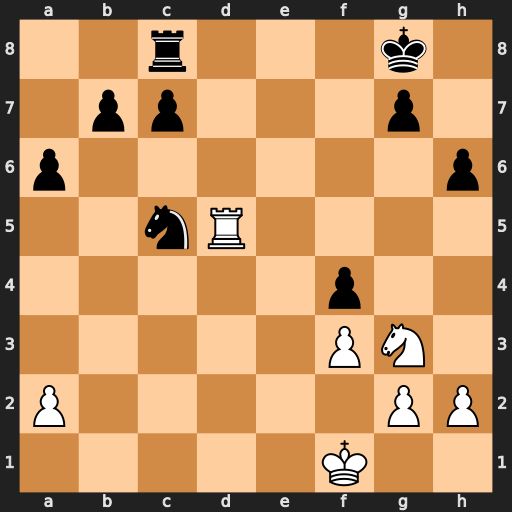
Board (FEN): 2r3k1/1pp3p1/p6p/2nR4/5p2/5PN1/P5PP/5K2
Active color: w
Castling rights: -
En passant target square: -
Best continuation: Nf5 c6 Rxc5